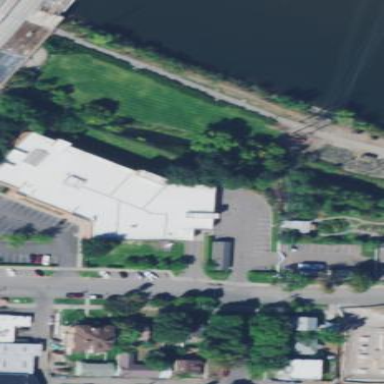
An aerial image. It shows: Building.